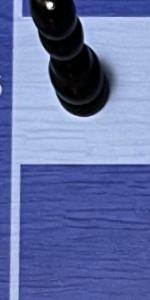
Label: Empty